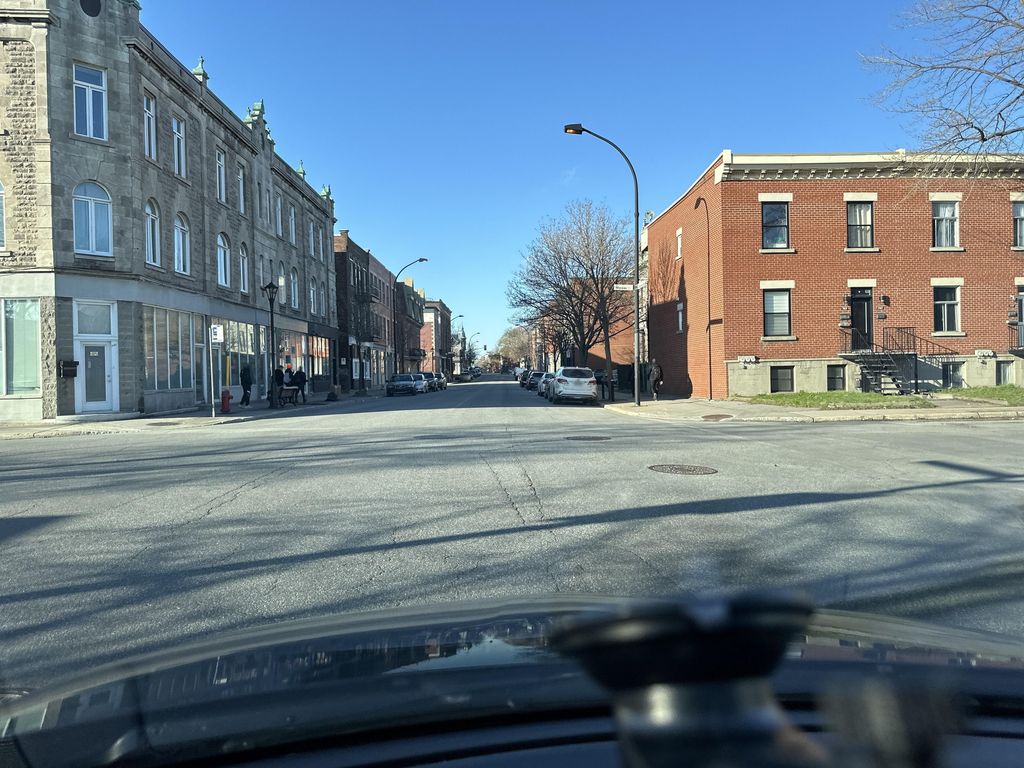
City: montreal